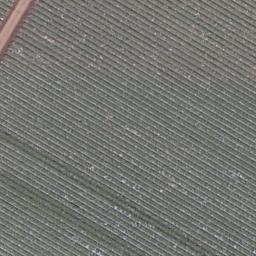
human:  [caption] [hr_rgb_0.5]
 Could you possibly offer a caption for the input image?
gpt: There is a piece of farmland .

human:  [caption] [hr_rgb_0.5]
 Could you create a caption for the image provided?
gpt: It is a piece of cropland .

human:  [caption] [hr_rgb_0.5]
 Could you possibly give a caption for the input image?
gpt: It is a piece of farmland .

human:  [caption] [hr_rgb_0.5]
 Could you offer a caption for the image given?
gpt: There is a piece of cropland .

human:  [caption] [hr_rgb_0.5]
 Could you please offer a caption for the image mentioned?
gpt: Here is a piece of farmland .